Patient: sex F, age 68
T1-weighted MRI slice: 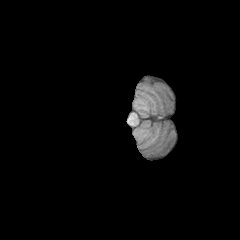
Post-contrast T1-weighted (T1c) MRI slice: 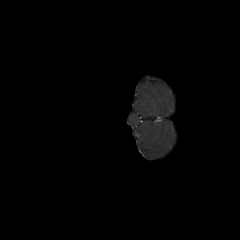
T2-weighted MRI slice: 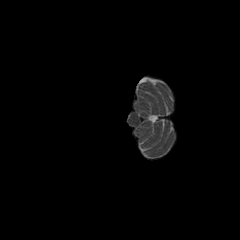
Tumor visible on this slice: no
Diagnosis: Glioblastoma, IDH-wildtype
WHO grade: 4